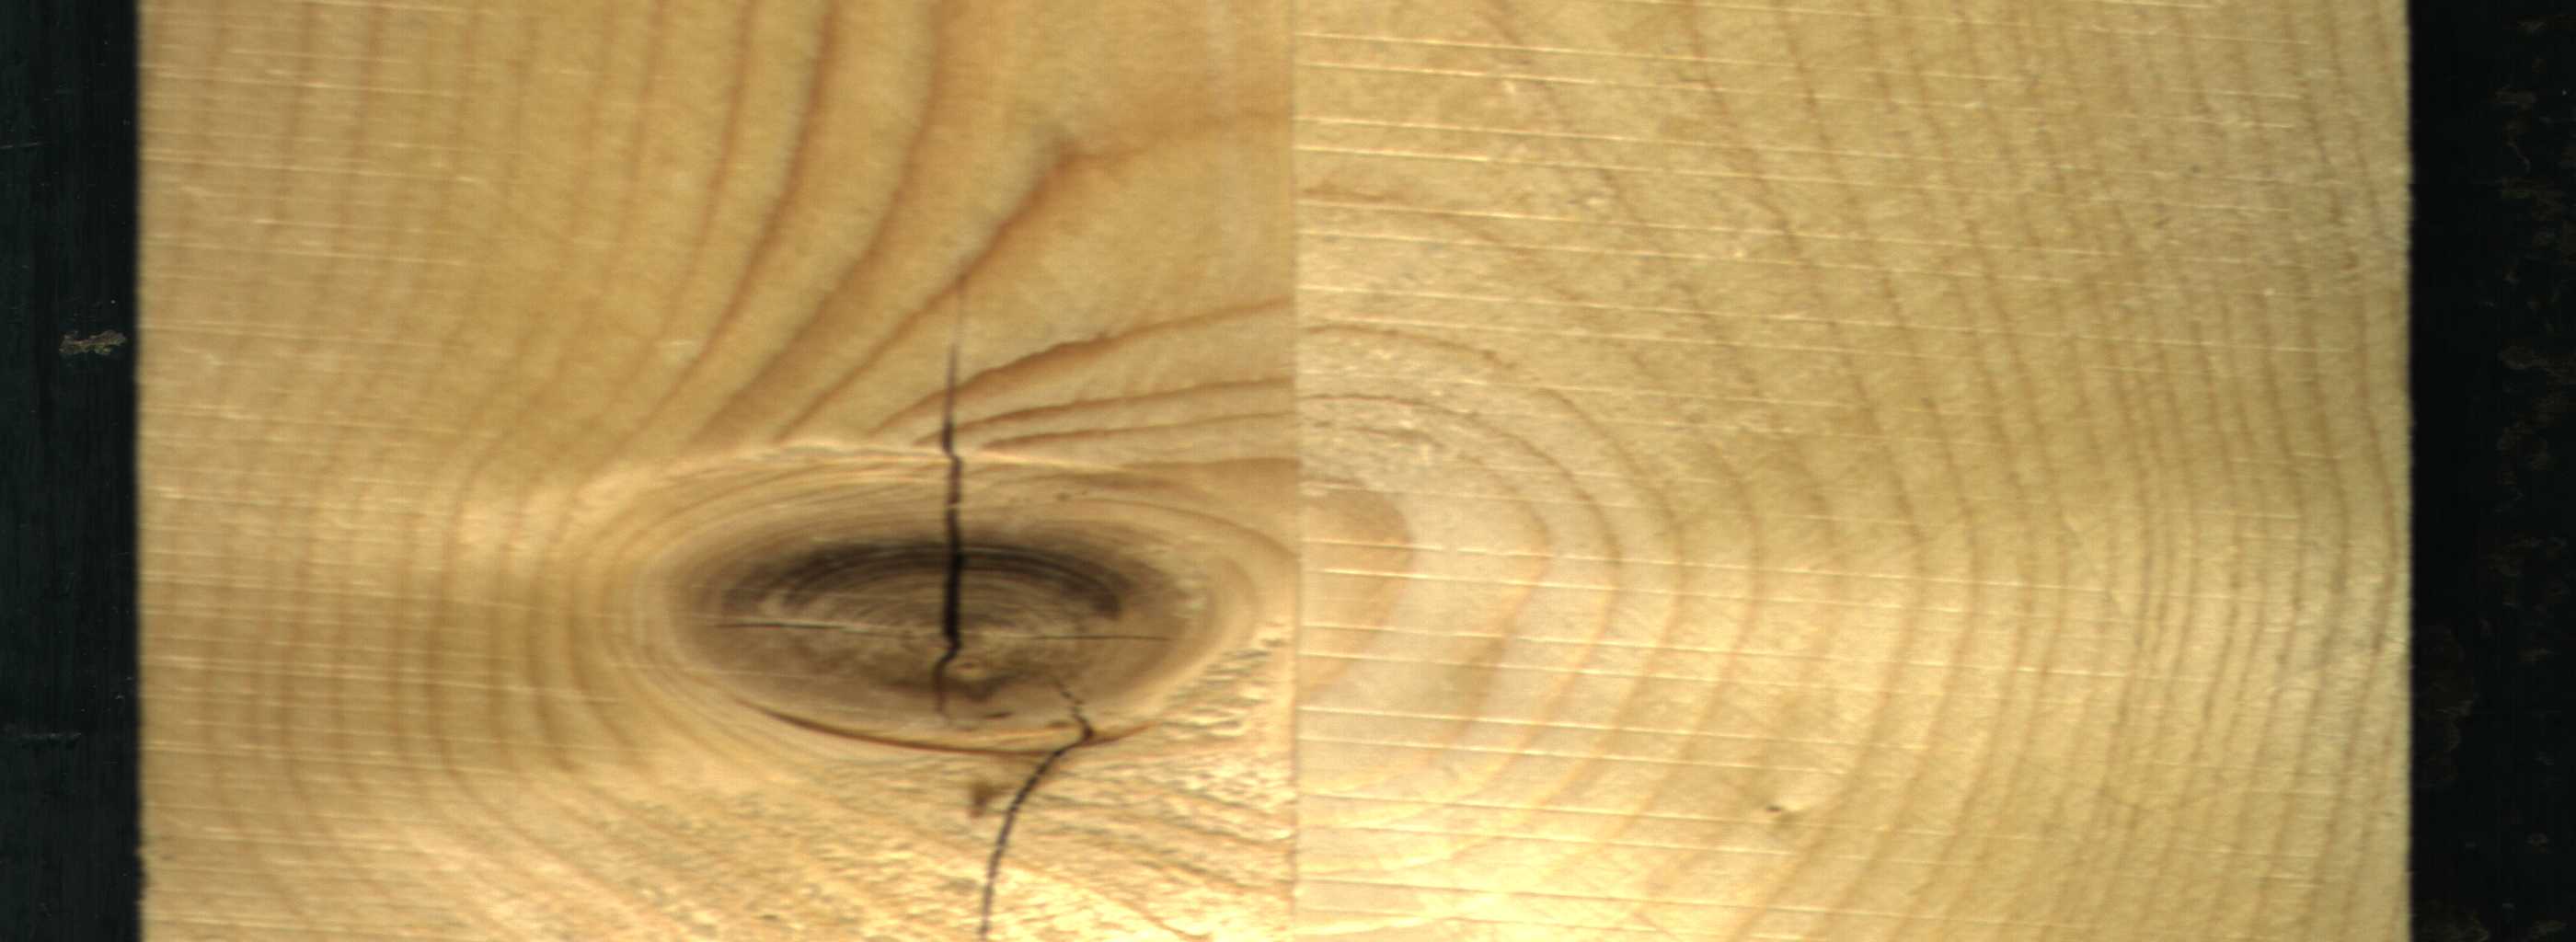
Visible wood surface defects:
Crack
Crack
knot_with_crack